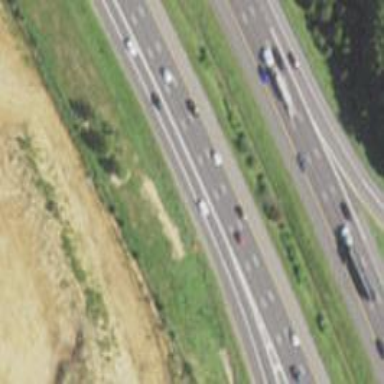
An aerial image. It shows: Motorway junction.